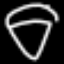
Label: diamond